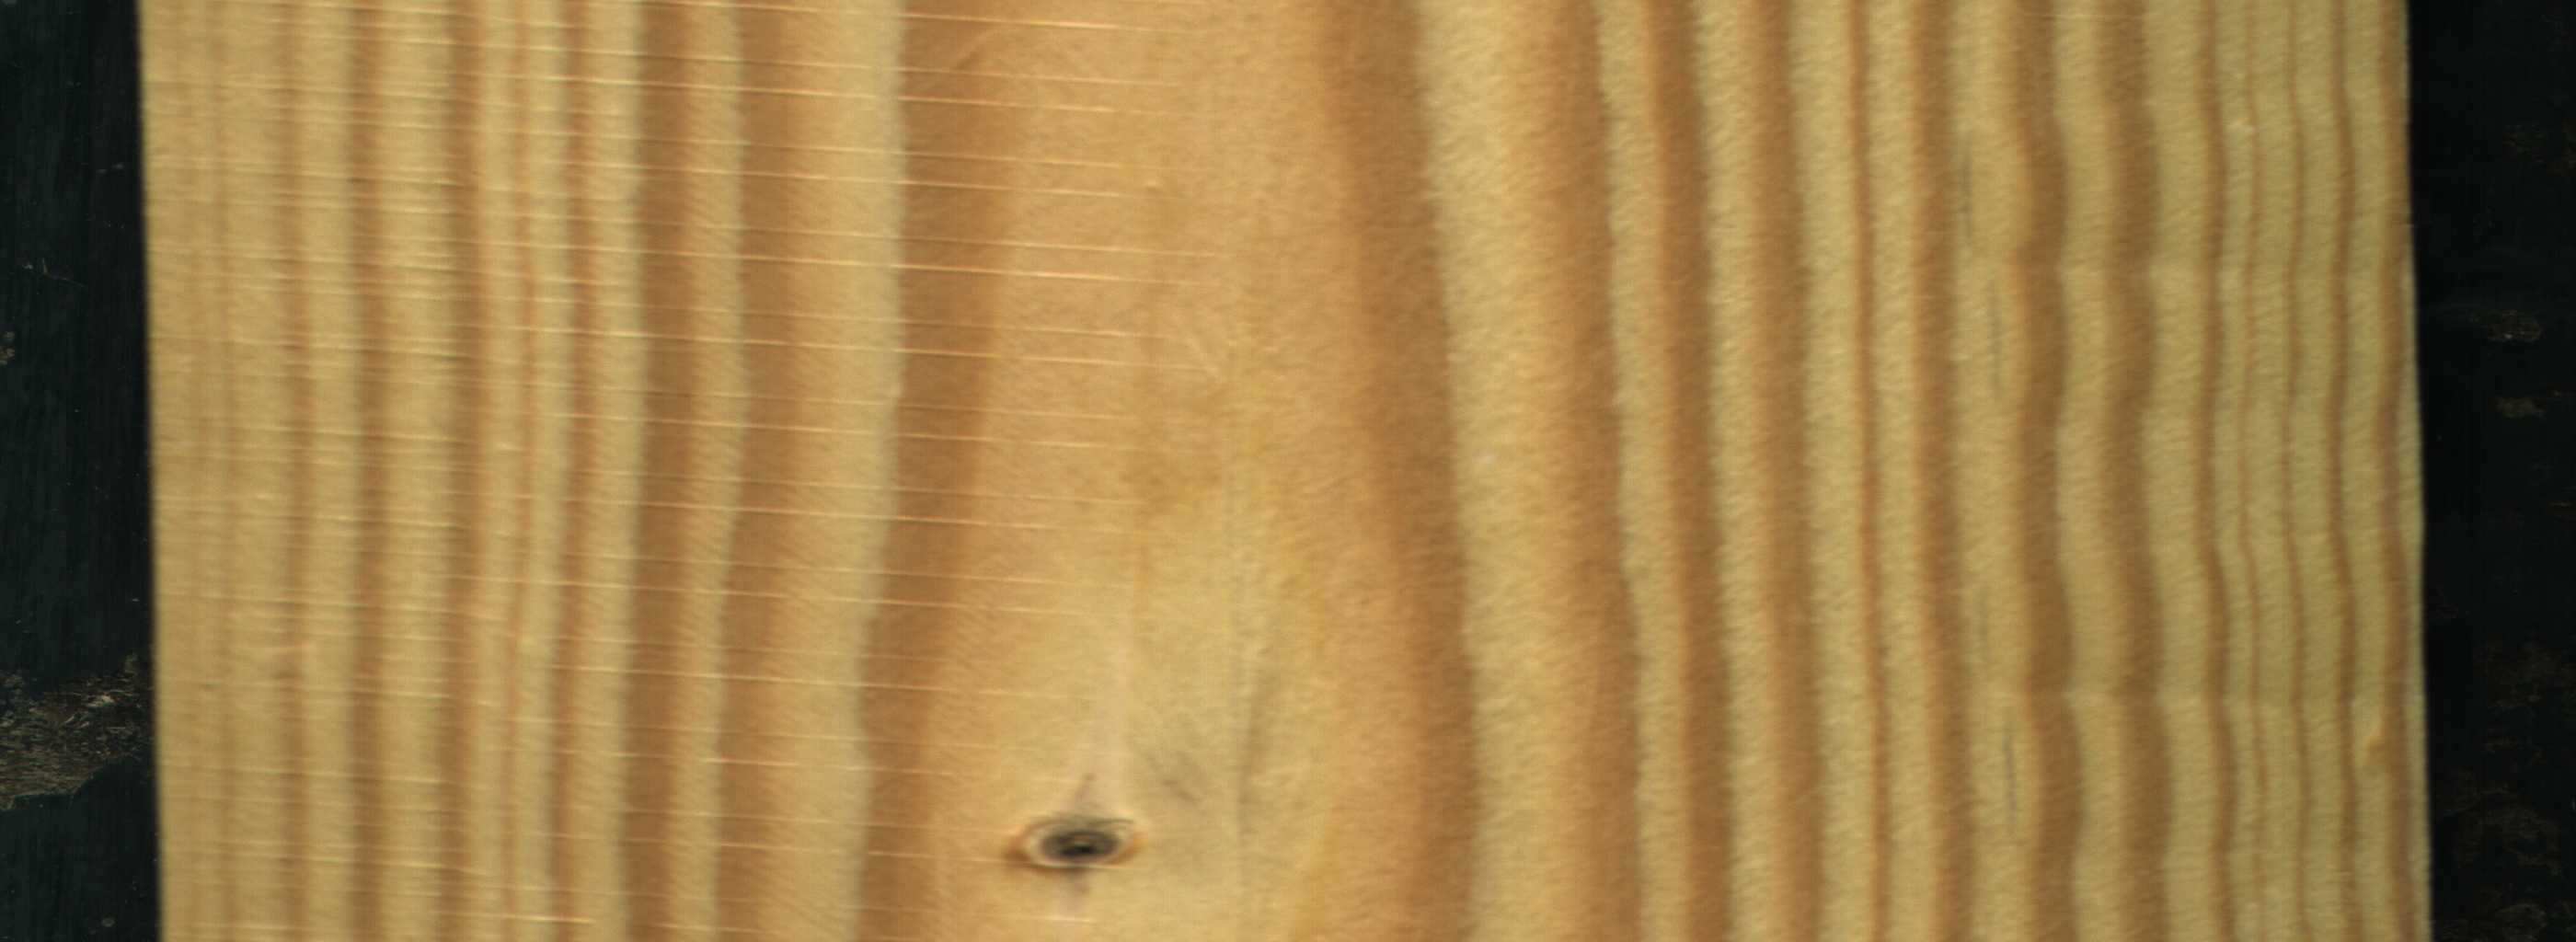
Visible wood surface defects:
Dead_Knot